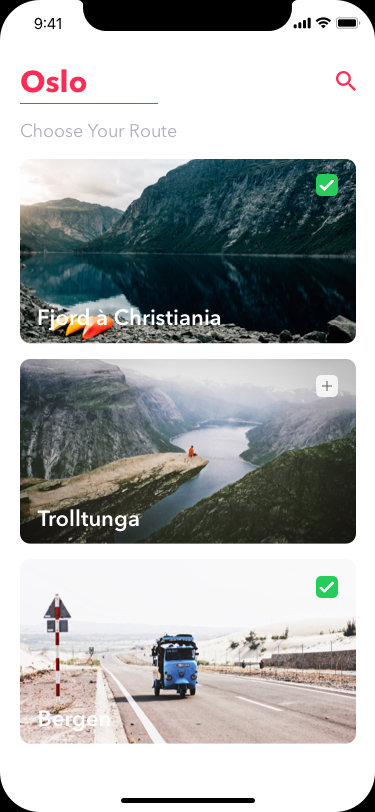
Text in this UI design:
Bergen
Fjord à Christiania
Trolltunga
Choose Your Route
Oslo